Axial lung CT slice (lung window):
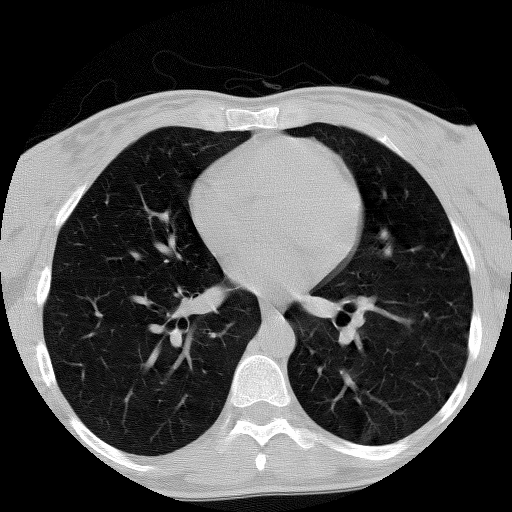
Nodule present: no